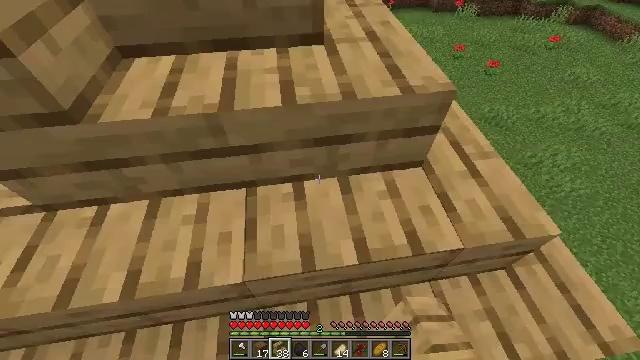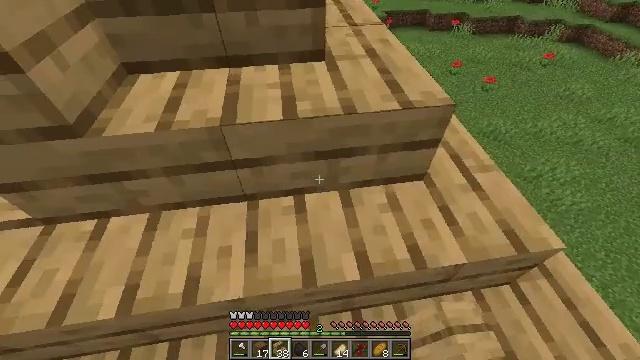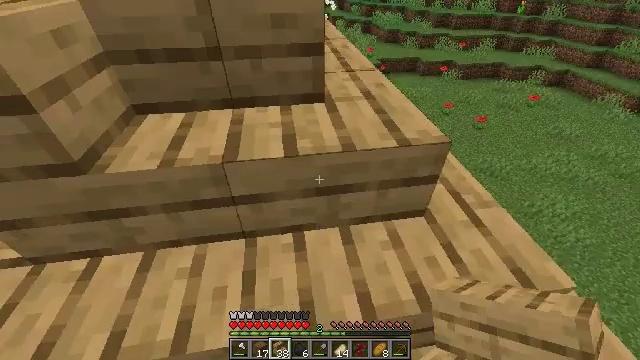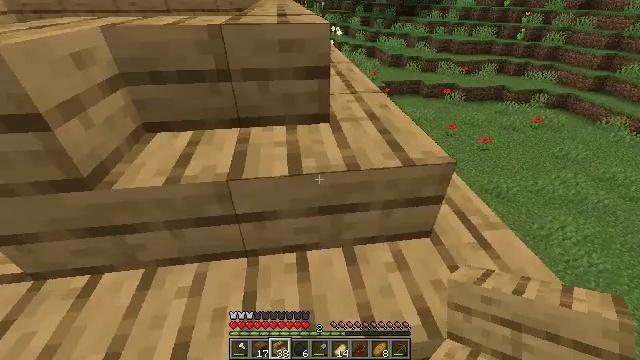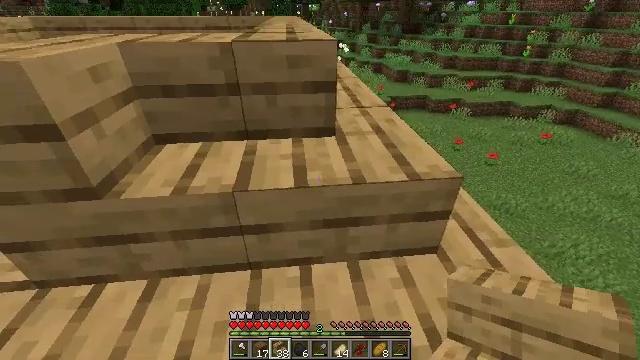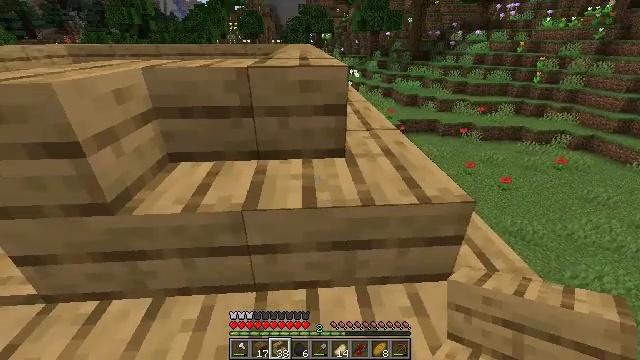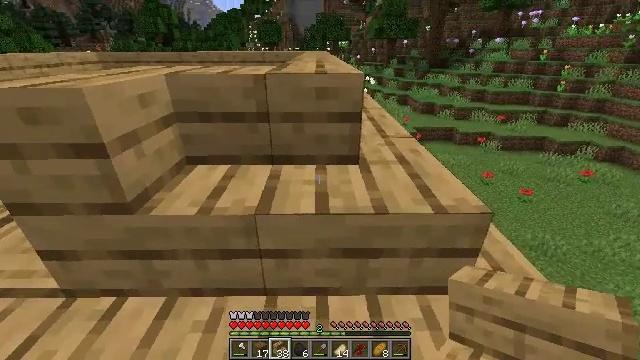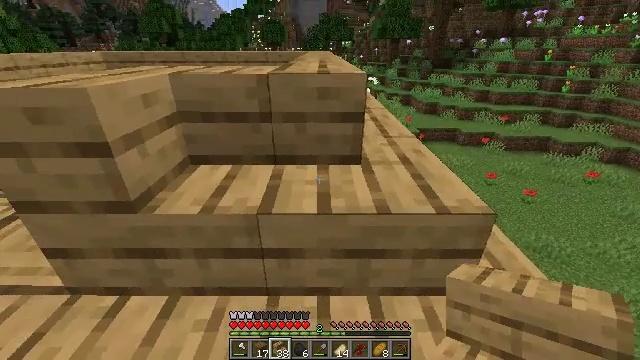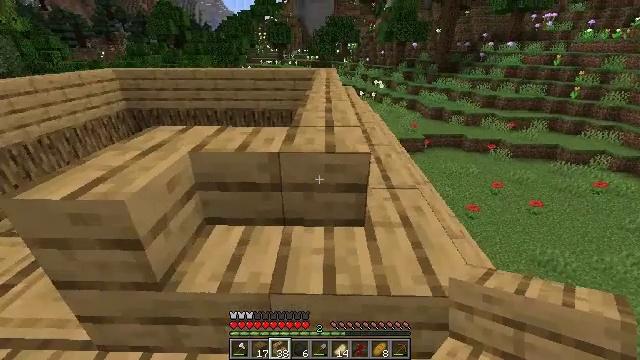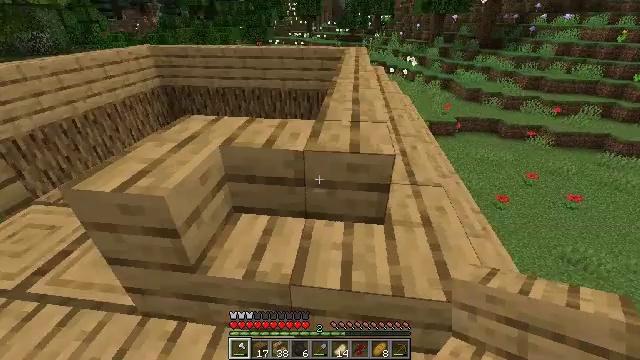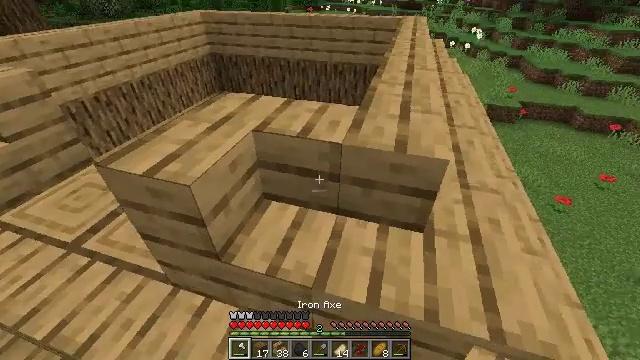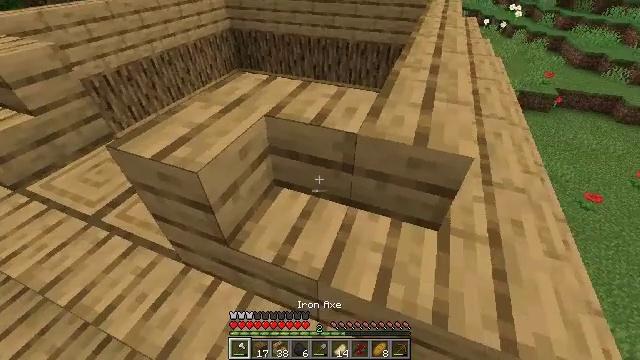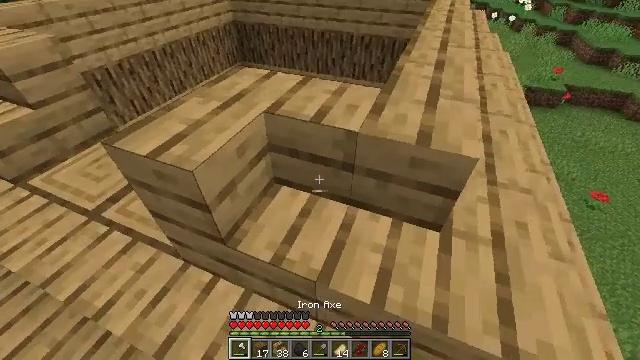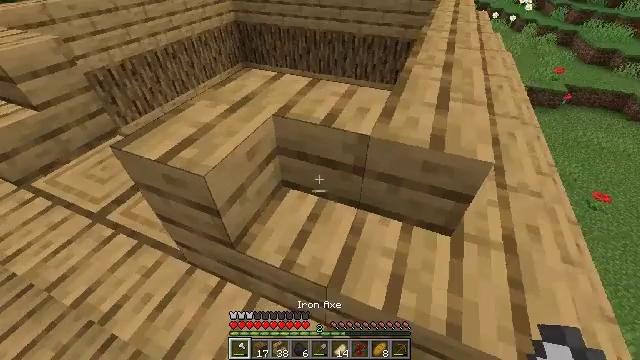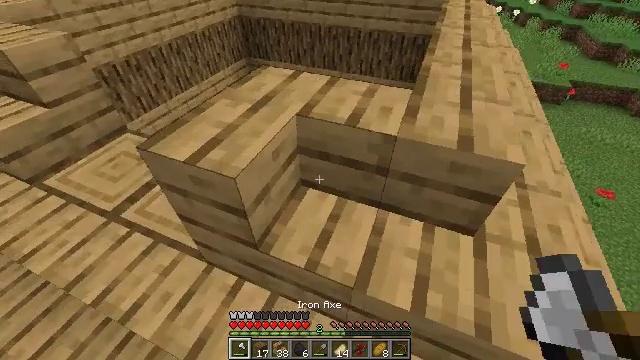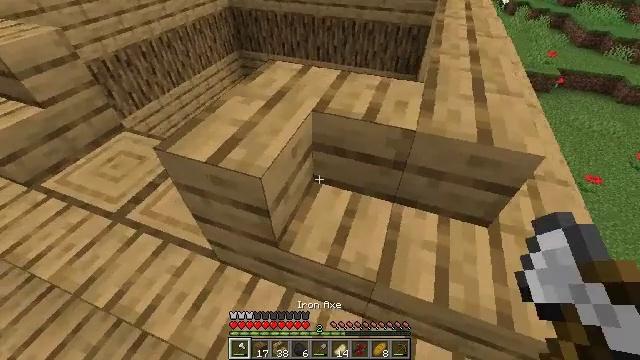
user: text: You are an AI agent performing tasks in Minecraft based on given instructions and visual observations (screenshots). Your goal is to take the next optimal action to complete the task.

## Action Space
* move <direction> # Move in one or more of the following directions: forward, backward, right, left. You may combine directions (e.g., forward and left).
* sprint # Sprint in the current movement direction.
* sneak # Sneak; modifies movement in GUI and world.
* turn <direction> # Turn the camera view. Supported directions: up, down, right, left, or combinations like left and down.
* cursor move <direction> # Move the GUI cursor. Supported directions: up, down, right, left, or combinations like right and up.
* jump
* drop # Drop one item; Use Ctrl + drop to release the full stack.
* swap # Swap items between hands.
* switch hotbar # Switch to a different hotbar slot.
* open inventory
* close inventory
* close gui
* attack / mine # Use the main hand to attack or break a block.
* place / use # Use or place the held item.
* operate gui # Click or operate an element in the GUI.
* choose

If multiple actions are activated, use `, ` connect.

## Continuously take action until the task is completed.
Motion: motion action
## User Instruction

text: Collect oak stairs from a structure.
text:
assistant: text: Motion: turn up
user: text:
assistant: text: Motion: turn up
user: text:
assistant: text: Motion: turn left and up
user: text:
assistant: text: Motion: turn left and up
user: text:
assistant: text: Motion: turn left and up
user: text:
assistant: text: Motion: turn left and up
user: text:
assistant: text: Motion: no_op
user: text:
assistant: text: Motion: move forward, turn left
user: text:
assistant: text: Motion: move forward, turn left and down, switch to hotbar 1
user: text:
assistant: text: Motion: turn left and down, switch to hotbar 1
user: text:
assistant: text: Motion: turn left and down
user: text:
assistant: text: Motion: turn down
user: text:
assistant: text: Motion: move left
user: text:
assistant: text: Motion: move left
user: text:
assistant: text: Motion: move left, turn right and down
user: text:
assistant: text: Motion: move left, turn right and down
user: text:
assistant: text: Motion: move left, turn right
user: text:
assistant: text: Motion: move left, turn right
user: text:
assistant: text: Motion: move left, turn right
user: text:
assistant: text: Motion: move left
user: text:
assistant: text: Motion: turn right
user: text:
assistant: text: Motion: turn right
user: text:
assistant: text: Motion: turn right
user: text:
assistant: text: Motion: attack / mine
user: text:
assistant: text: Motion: turn right, attack / mine
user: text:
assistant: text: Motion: turn right and up, attack / mine
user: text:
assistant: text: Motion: turn right, attack / mine
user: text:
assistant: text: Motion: attack / mine
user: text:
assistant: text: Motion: attack / mine
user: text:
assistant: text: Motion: turn right, attack / mine